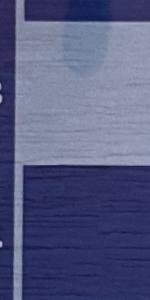
Label: Empty